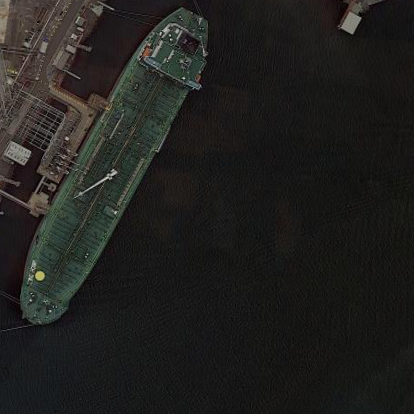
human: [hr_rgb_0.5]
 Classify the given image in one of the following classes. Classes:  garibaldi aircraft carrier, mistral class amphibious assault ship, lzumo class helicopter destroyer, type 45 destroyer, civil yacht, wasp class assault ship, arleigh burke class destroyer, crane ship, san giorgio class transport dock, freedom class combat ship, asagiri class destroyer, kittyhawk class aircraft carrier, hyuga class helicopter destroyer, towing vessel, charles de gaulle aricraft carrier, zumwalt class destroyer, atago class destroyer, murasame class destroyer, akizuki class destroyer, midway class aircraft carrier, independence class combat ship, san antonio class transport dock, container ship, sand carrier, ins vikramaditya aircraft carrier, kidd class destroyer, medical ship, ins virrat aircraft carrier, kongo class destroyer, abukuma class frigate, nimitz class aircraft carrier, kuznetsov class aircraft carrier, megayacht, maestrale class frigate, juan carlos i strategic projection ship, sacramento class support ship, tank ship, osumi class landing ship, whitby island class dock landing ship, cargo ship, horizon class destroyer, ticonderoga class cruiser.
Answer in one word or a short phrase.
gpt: Tank ship